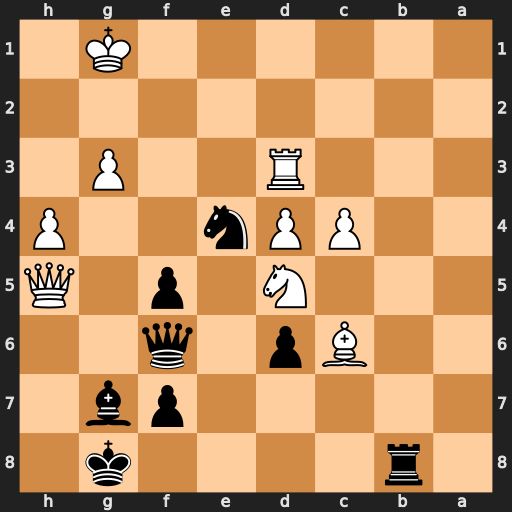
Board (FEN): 1r4k1/5pb1/2Bp1q2/3N1p1Q/2PPn2P/3R2P1/8/6K1
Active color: b
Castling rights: -
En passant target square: -
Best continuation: Rb1+ Kg2 Rb2+